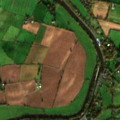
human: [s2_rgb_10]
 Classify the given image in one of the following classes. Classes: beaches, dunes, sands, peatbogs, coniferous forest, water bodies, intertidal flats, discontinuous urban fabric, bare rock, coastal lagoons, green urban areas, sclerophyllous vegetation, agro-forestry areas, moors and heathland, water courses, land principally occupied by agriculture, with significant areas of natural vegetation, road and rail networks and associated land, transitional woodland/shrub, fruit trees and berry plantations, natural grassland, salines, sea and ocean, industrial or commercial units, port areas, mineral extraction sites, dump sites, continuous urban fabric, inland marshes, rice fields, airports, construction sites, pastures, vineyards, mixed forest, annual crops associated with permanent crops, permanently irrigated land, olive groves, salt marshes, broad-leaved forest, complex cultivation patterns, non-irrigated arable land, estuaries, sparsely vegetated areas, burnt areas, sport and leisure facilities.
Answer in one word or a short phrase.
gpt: discontinuous urban fabric, non-irrigated arable land, pastures